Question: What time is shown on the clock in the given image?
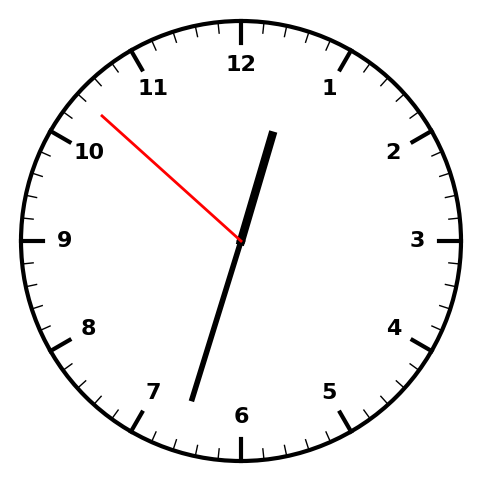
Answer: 12:32:52